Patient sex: M
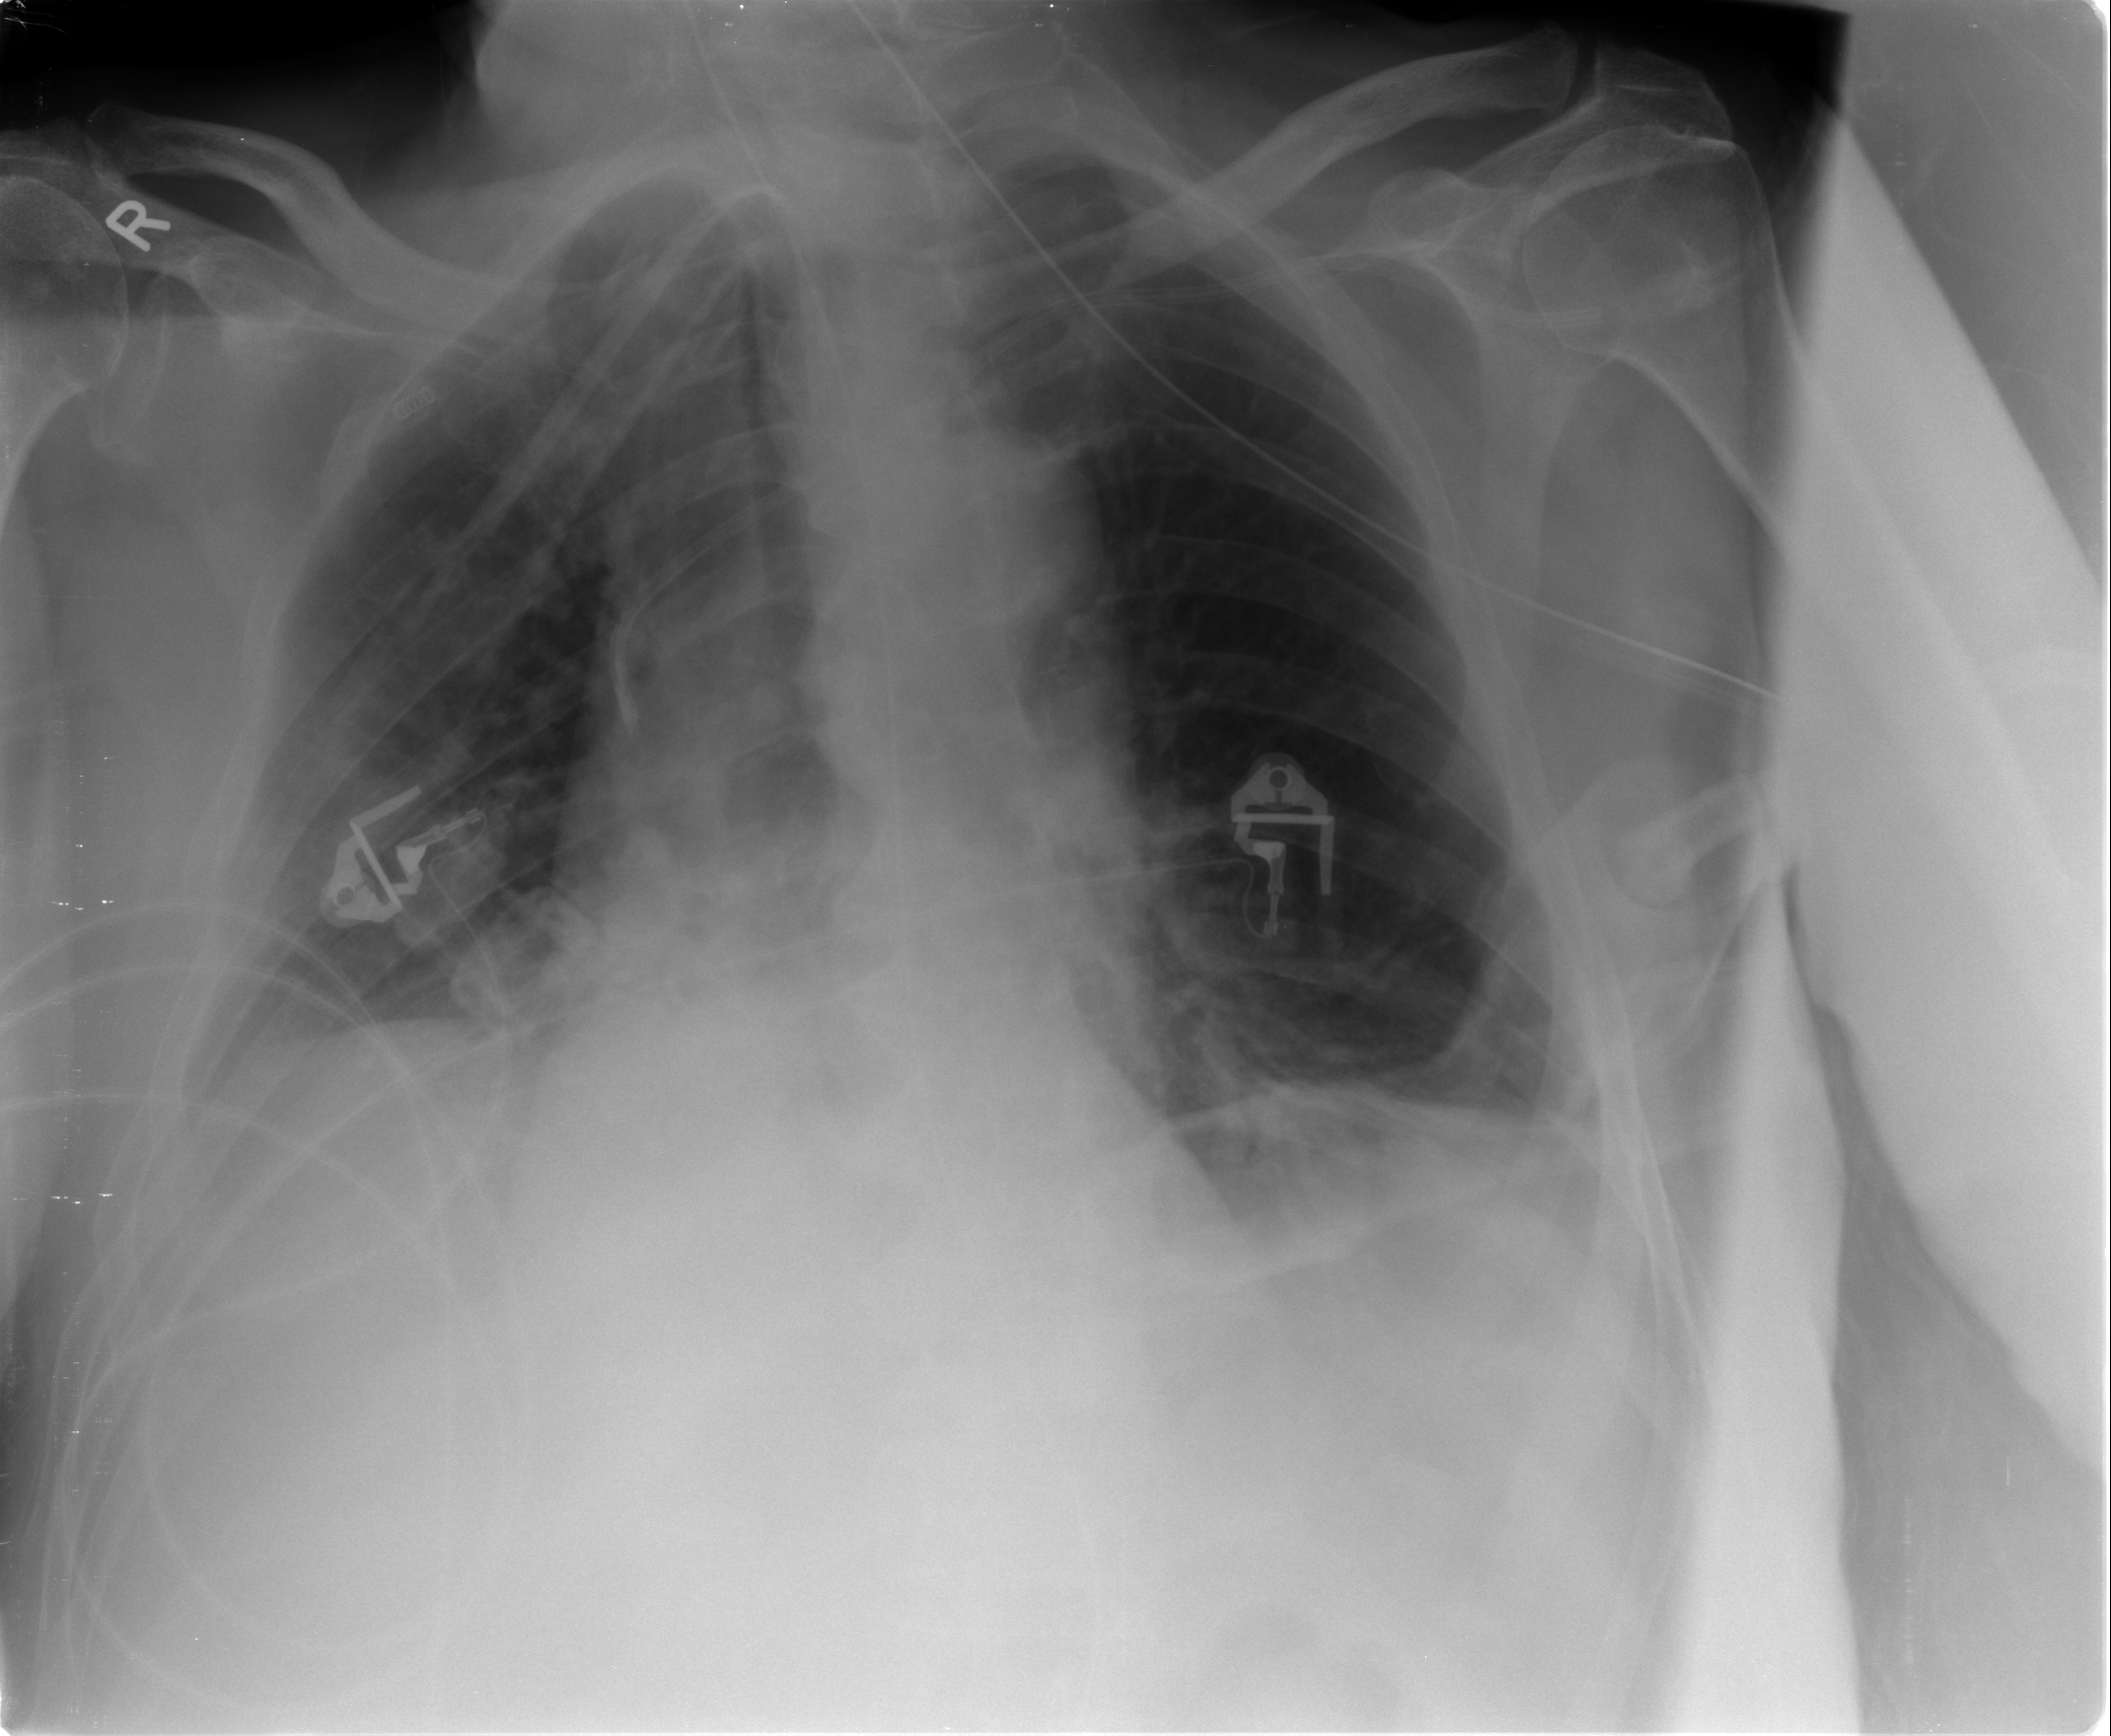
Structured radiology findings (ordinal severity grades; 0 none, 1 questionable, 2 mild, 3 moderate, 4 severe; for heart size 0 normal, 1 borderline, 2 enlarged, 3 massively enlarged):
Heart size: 1
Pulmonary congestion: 0
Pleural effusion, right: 1
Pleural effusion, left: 0
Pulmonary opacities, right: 0
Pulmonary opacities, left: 1
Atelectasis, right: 2
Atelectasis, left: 2